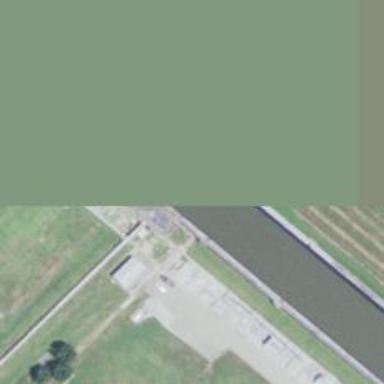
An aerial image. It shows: Lock gate on waterway.